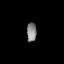
Tissue: prostate
Cell type: Fibroblasts
Senescence score: 0.7552
Nuclear area (px): 180
Mean DAPI intensity: 134.161